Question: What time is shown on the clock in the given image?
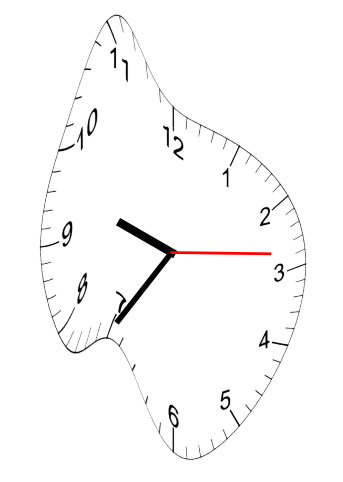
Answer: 09:35:14